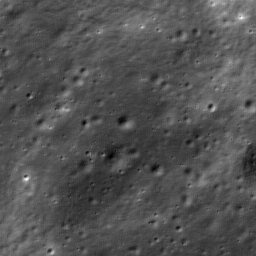
Host type: background_regolith
Lunar coordinates: latitude nan, longitude nan